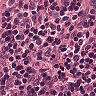
Metastatic tissue present: no